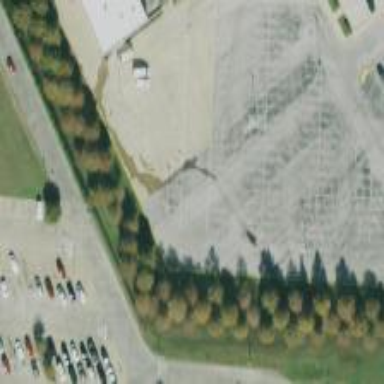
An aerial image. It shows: Parking area with surface.